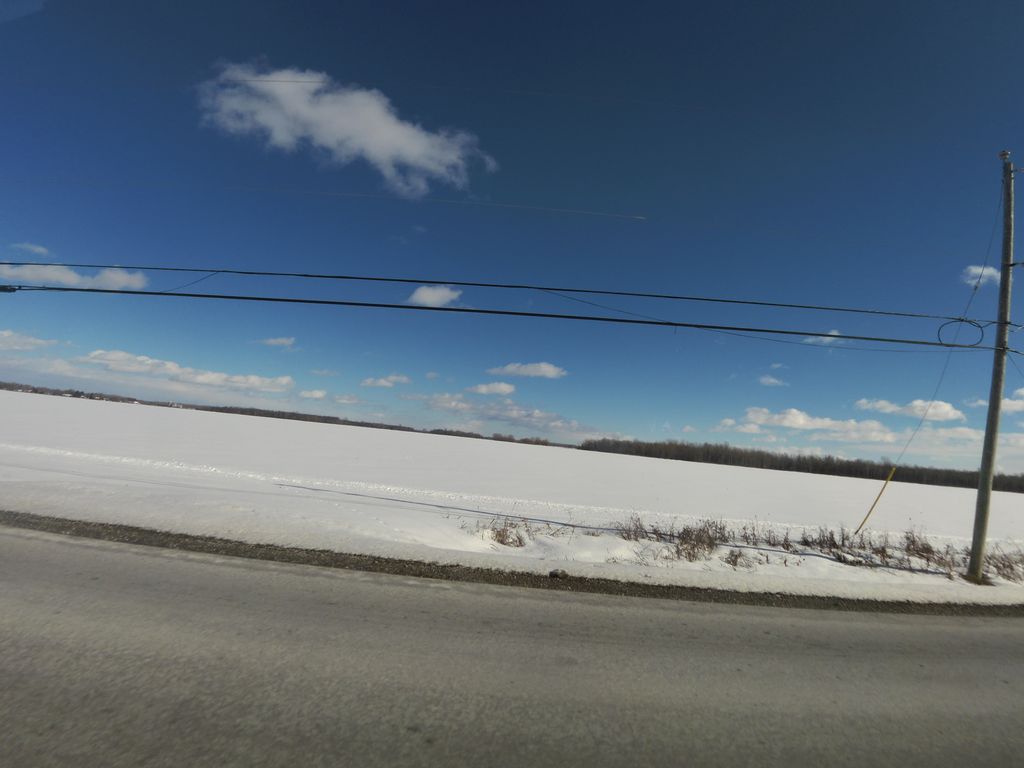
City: ottawa-gatineau